Chest X-ray. View position: PA
Patient age: 74
Patient sex: F
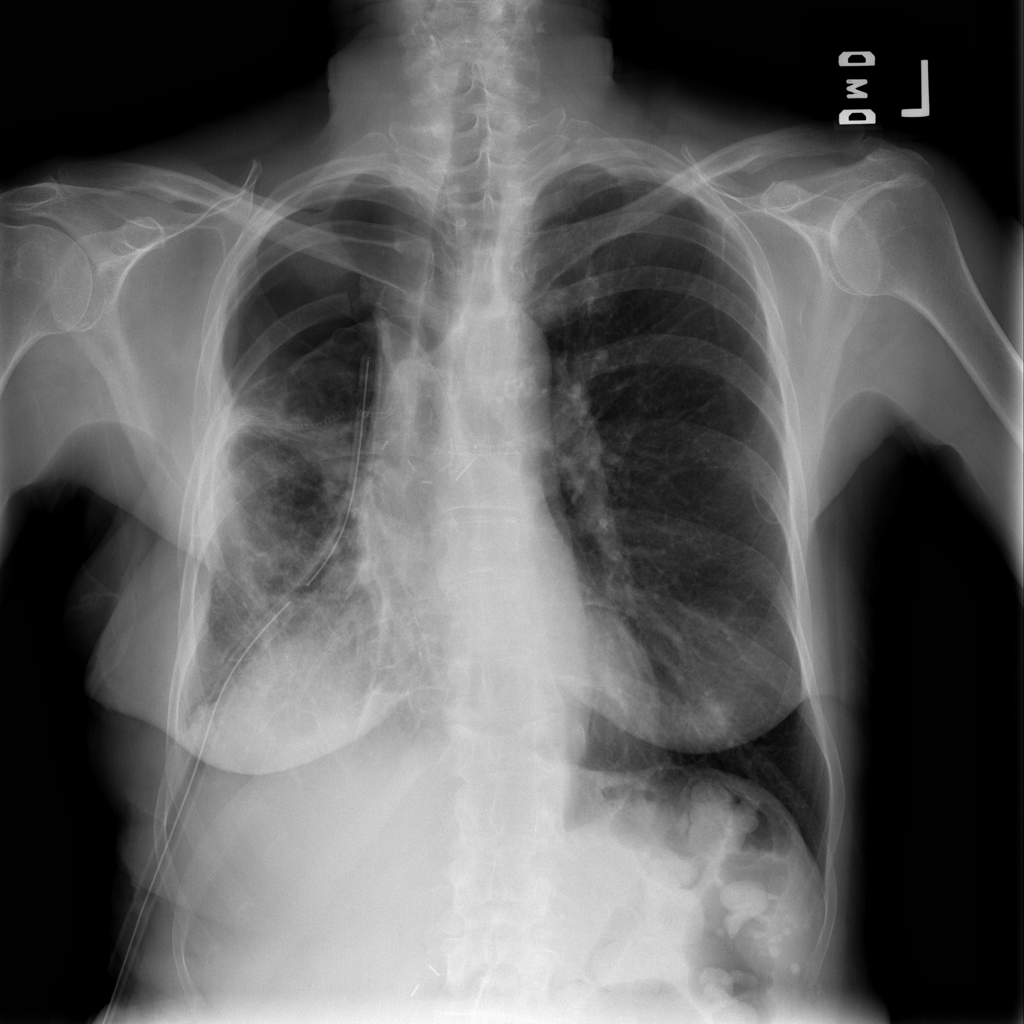
Finding: Pneumothorax